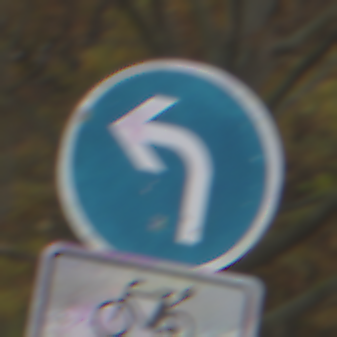
Verkehrszeichen: VorgeschriebeneFahrtrichtungLinks
Zusatzzeichen unten: EinspurigeFahrzeugeFrei6
Umgebung: Outdoor, Nature
Tageszeit: Midday
Wetter: Overcast
Licht: Natural
Jahreszeit: Autumn
Kontrast: LowContrast